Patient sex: M
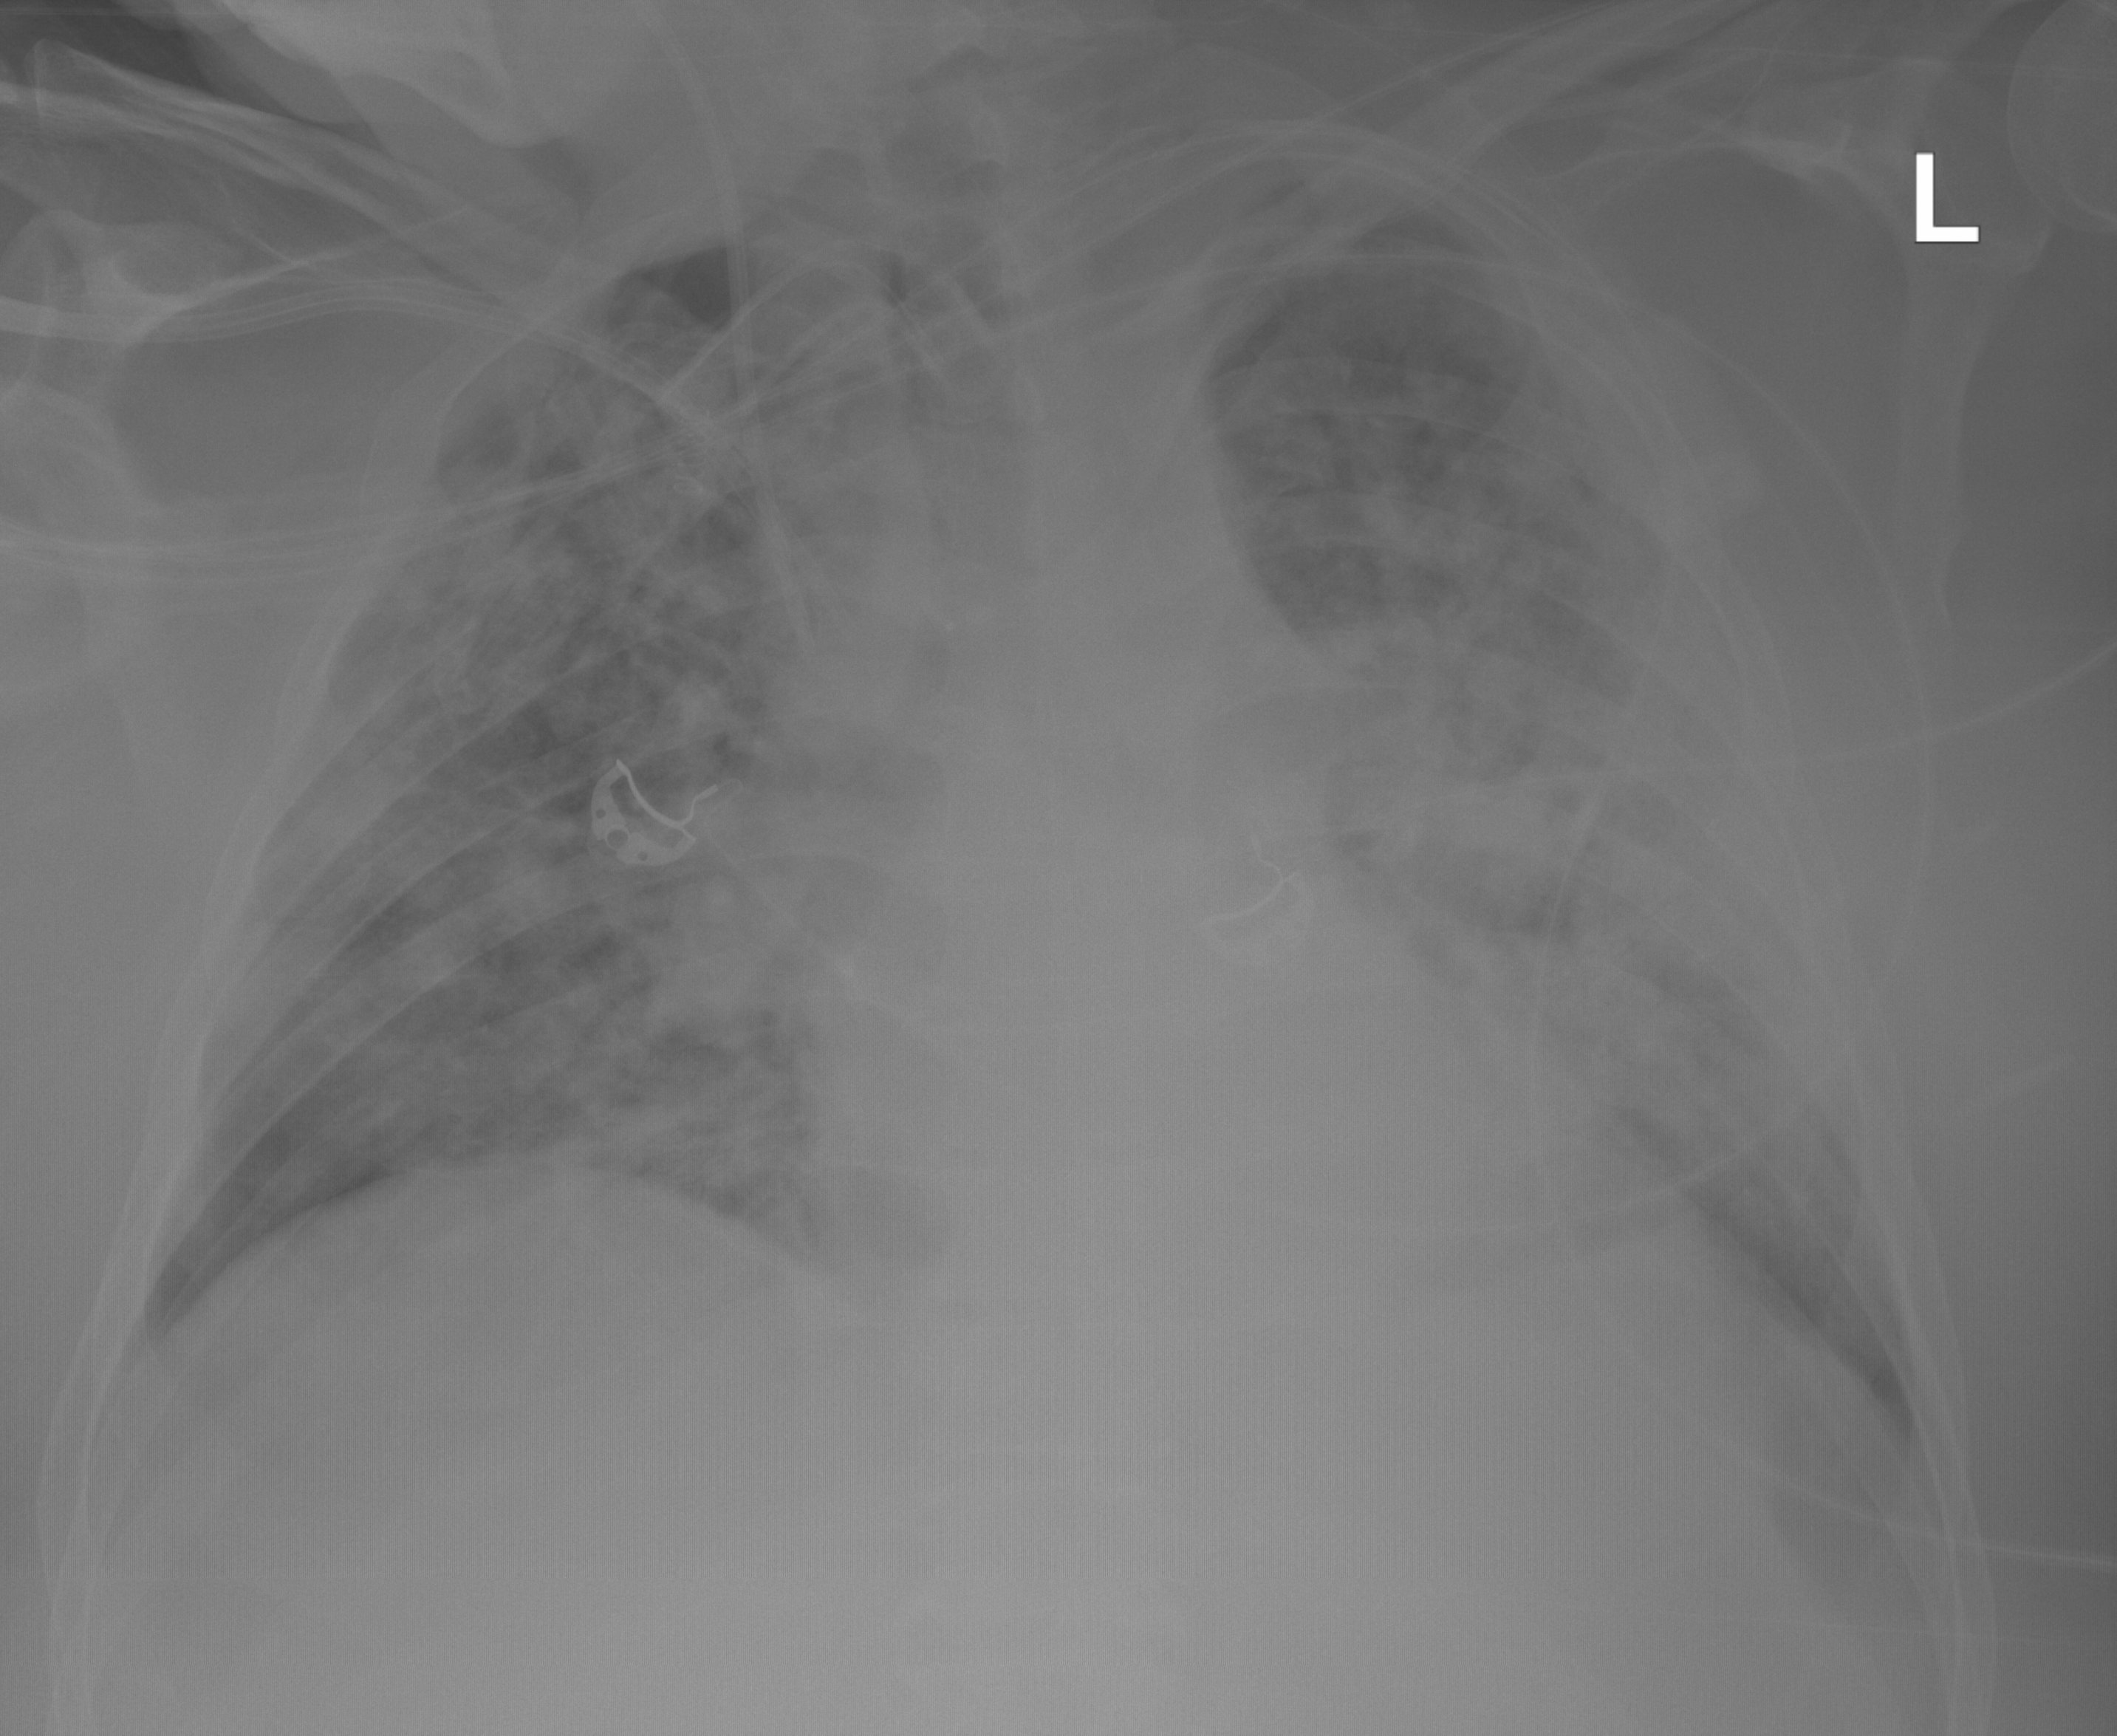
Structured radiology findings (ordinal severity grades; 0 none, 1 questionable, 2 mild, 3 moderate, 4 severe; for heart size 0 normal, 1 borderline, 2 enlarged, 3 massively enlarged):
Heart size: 0
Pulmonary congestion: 0
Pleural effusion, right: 0
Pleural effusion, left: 0
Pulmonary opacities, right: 3
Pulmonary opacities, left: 4
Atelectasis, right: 0
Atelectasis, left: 2